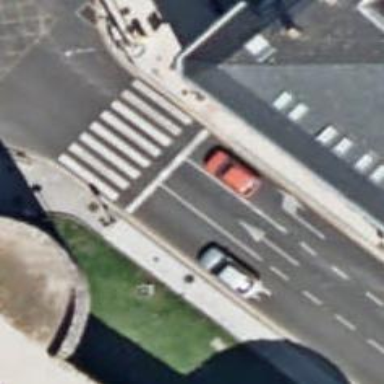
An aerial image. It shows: Road with traffic signals at crossing.